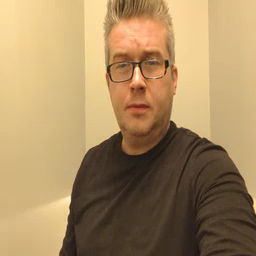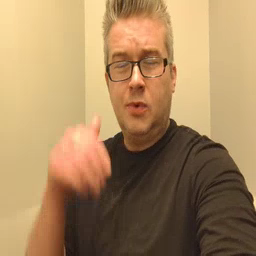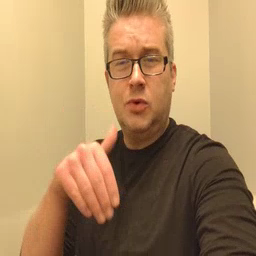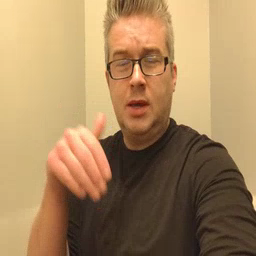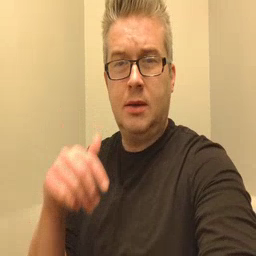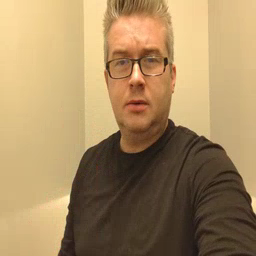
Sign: night